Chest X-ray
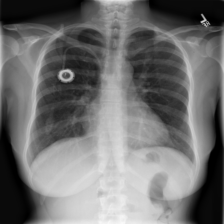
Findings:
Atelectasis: negative
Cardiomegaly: negative
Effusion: negative
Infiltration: negative
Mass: negative
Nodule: negative
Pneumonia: negative
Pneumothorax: negative
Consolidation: negative
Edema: negative
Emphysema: negative
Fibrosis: negative
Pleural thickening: negative
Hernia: negative